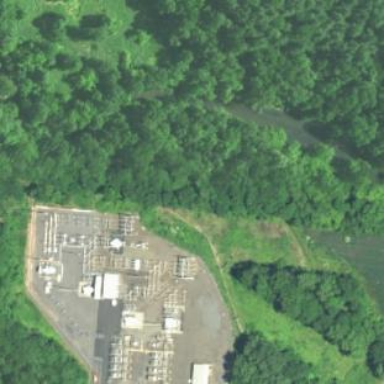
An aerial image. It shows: Power substation.